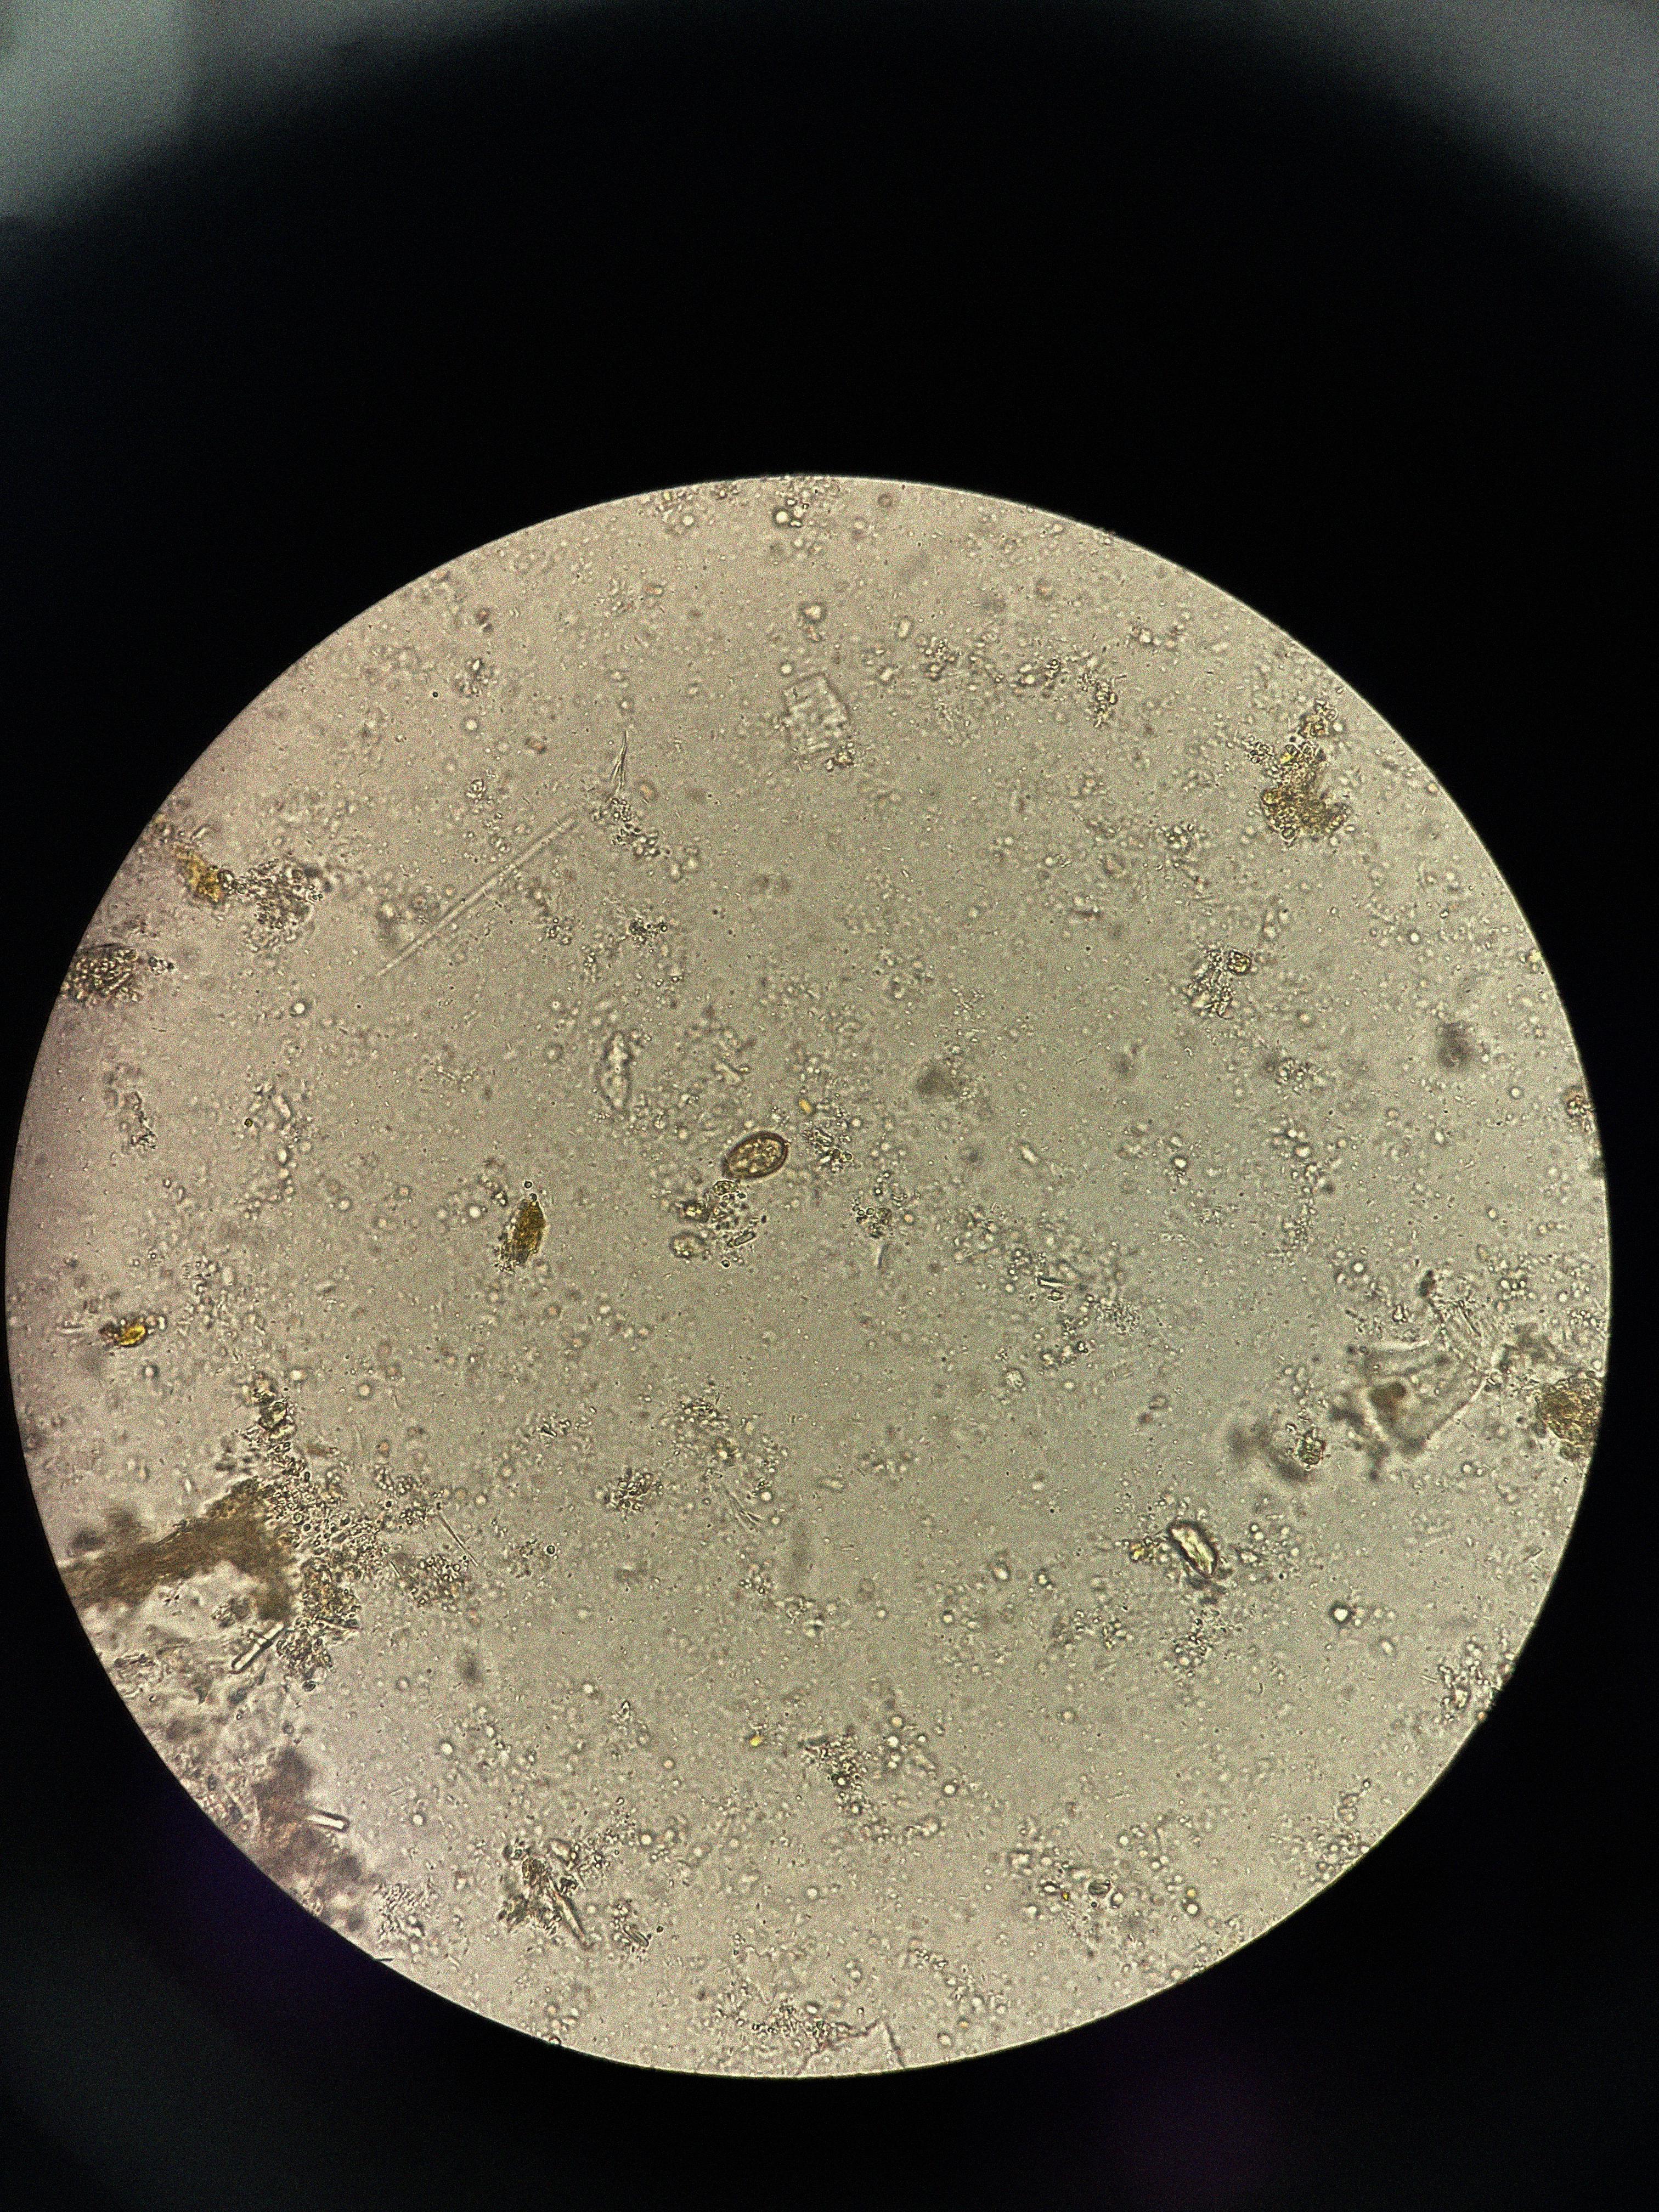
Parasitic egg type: Opisthorchis viverrine